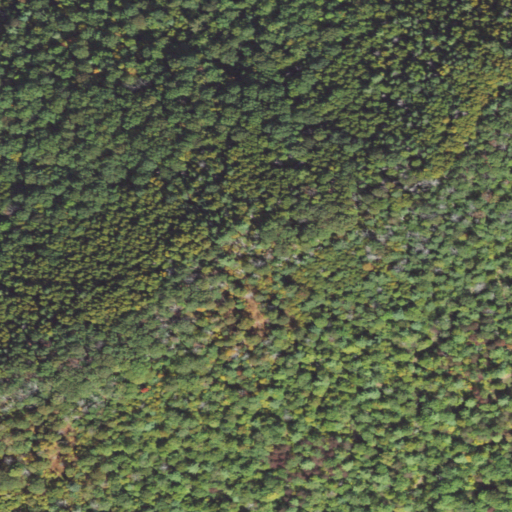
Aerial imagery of mountain in Pennsylvania named Crissman Knob containing deciduous forest, mixed forest, and evergreen forest